Question: I'm trying to delete duplicate id data in my data frame
'''
buying<-buy_nobuy[duplicated(buy_nobuy[,1])==F,]
'''
after this, it tells me that there is no duplicated data left
'''
length(buying[duplicated(buying[,1])==TRUE,1])
[1] 0
'''
but when I check manually in the global environment, I found that
actually, there are still duplicate data exist (like the pic show)

And I check if I test the rows, which has the same id, what will happen:
'''
> buying[9,1]==buying[71,1]
[1] FALSE
'''
by the way, I read the data frame in the type of character since ID can not be read as numeric or it will be presented in an exponential way and lose real ID
'''
buy_nobuy <- read.csv('community_achievement_buying.csv',colClasses= c(Id="character"))
'''
I FOUND that there is extra space here in row71 as you said.
'''
> print(buying[9,1])
[1] 76561198321932950
73039 Levels: 76561197960272112 ...
> print(buying[71,1])
[1] 76561198321932950
73039 Levels: 76561197960272112
'''
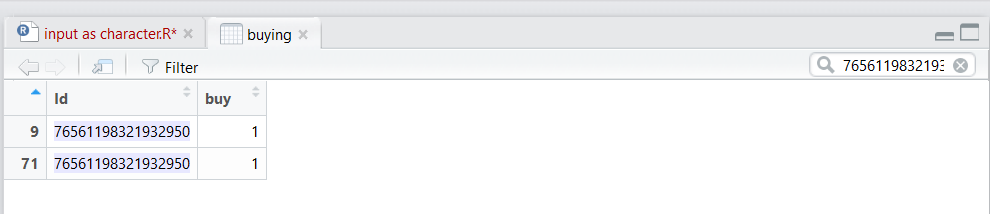
Answer: '''
data <- data.frame(
id = c("123456789", "123456789 "),
buy = c(1,1)
)
'''
Like already mentioned, characters vectors often have trailing white space => You will not see this in the R Studio Data viewer. There is an easy way to detect if these values are really the same: Try 'charToRaw' to see if both IDs are the same.
'''
apply(data[1], 1, charToRaw)
[[1]]
[1] 31 32 33 34 35 36 37 38 39
[[2]]
[1] 31 32 33 34 35 36 37 38 39 20
data$id <- trimws(data$id) # Thanks @ Mako212
apply(data[1], 1, charToRaw)
[,1] [,2]
[1,] 31 31
[2,] 32 32
[3,] 33 33
[4,] 34 34
[5,] 35 35
[6,] 36 36
[7,] 37 37
[8,] 38 38
[9,] 39 39
'''